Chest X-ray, PA view. Patient: 50 years old, sex F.
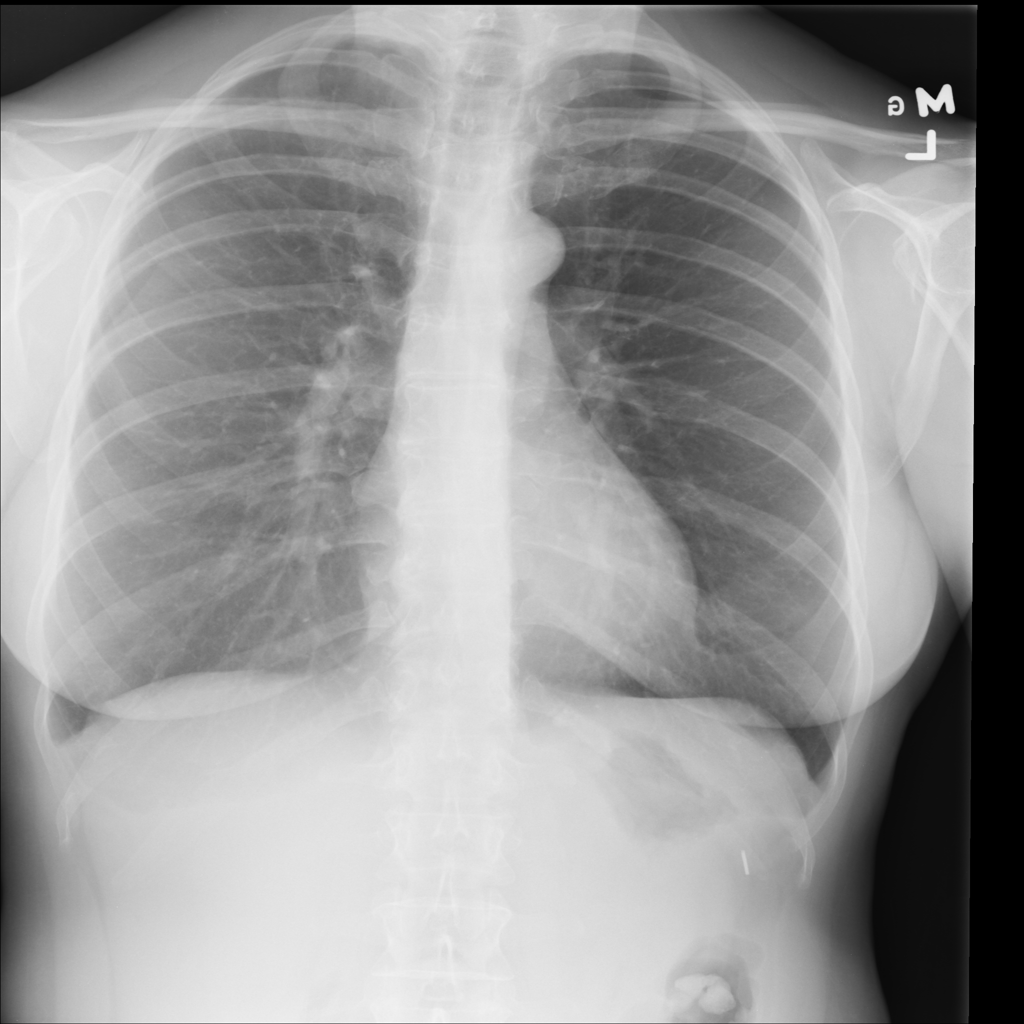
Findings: No Finding